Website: lowes
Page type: stored-credit-cards
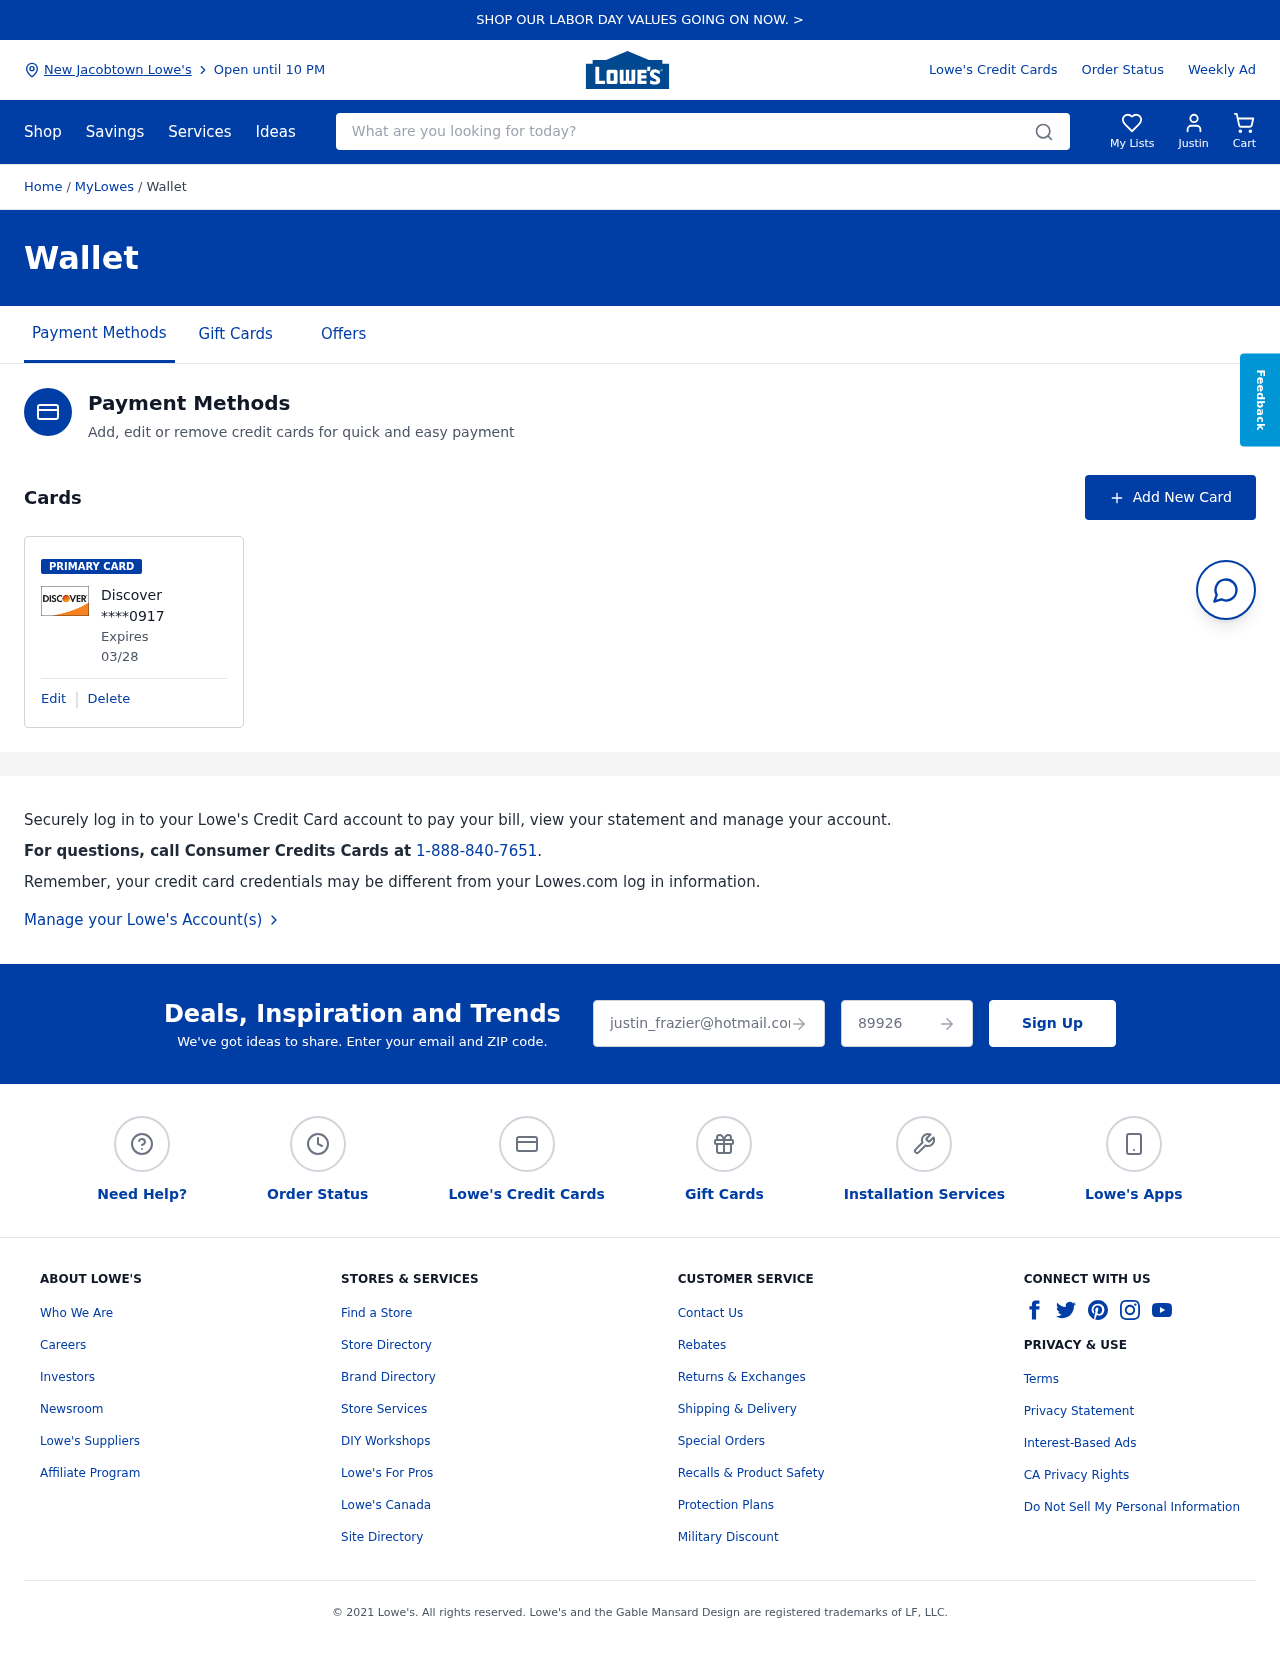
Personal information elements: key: PII_CARD_EXPIRY
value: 03/28
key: PII_CARD_LAST4
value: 0917
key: PII_CARD_TYPE
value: Discover
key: PII_CITY
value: New Jacobtown Lowe's
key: PII_EMAIL
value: justin_frazier@hotmail.com
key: PII_FIRSTNAME
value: Justin
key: PII_POSTCODE
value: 89926
Search elements: key: HEADER_SEARCH
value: What are you looking for today?